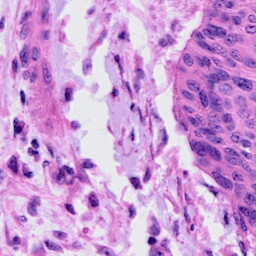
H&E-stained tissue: Cervix